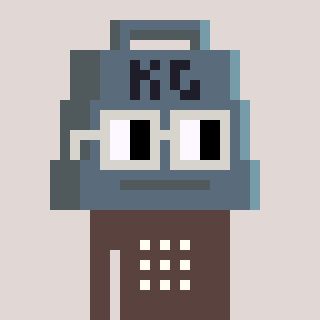
a pixel art character with square light gray glasses, a weight-shaped head and a darkbrown-colored body on a warm background